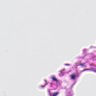
Metastatic tissue present: no